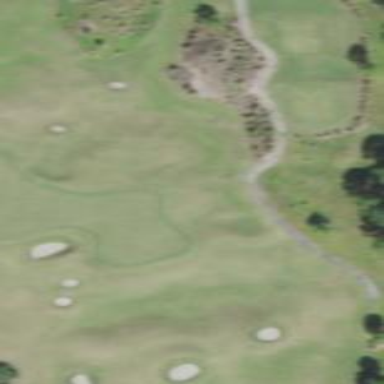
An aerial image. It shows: Golf green.